Question: I want to analyse angles in movement of animals. I have tracking data that has 10 recordings per second. The data per recording consists of the position (x,y) of the animal, the angle and distance relative to the previous recording and furthermore includes speed and acceleration.
I want to analyse the speed an animal has while making a particular angle, however since the temporal resolution of my data is so high, each turn consists of a number of minute angles.
I figured there are two possible ways to work around this problem for both of which I do not know how to achieve such a thing in R and help would be greatly appreciated.
The first: Reducing my temporal resolution by a certain factor. However, this brings the disadvantage of losing possibly important parts of the data. Despite this, how would I be able to automatically subsample for example every 3rd or 10th recording of my data set?
The second: By converting straight movement into so called 'flights'; rule based aggregation of steps in approximately the same direction, separated by acute turns (see the figure). A flight between two points ends when the perpendicular distance from the main direction of that flight is larger than x, a value that can be arbitrarily set. Does anyone have any idea how to do that with the xy coordinate positional data that I have?

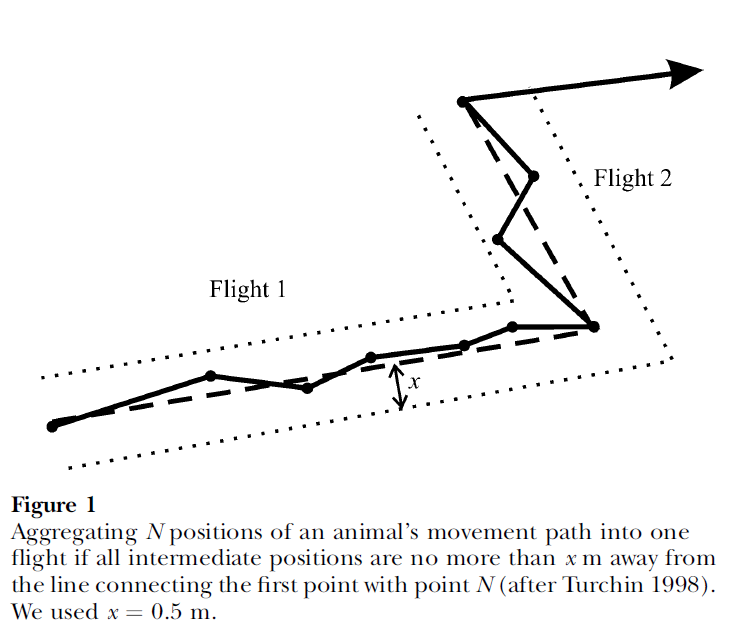
Answer: It sounds like there are three potential things you might want help with: the algorithm, the math, or R syntax.
The algorithm you need may depend on the specifics of your data. For example, how much data do you have? What format is it in? Is it in 2D or 3D? One possibility is to iterate through your data set. With each new point, you need to check all the previous points to see if they fall within your desired column. If the data set is large, however, this might be really slow. Worst case scenario, all the data points are in a single , meaning you would check the first point the same number of times as you have data points, the second point one less, etc. The means n + (n-1) + (n-2) + ... + 1 = n(n-1)/2 operations. That's O(n^2); the operating time could have quadratic growth with respect to the size of your data set. Hence, you may need something more sophisticated.
The math to check whether a point is within your desired column of x is pretty straightforward, although maybe more sophisticated math could help inform a better algorithm. One approach would be to use vector arithmetic. To take an example, suppose you have points A, B, and C. Your goal is to see if B falls in a column of width x around the vector from A to C. To do this, find the vector v orthogonal to C, then look at whether the magnitude of the scalar projection of the vector from A to B onto v is less than x. There is lots of literature available for help with this sort of thing, <URL> is one example.
I think this is where I might start (with a boolean function for an individual point), since it seems like an R function to determine this would be convenient. Then another function that takes a set of points and calculates the vector v and calls the first function for each point in the set. Then run some data and see how long it takes.
I'm afraid I won't be of much help with R syntax, although it is on my list of things I'd like to learn. I checked out the manual for R last night and it had plenty of useful examples. I believe this is very doable, even for an R novice like myself. It might be kind of slow if you have a big data set. However, with something that works, it might also be easier to acquire help from people with more knowledge and experience to optimize it.
---
Two quick clarifying points in case they are helpful:
1. The above suggestion is just to start with the data for a single animal, so when I talk about growth of data I'm talking about the average data sample size for a single animal. If that is slow, you'll probably need to fix that first. Then you'll need to potentially analyze/optimize an algorithm for processing multiple animals afterwards.
2. I'm implicitly assuming that the definition of flight segment is the largest subset of contiguous data points where no "sub" flight segment violates the column rule. That is to say, I think I could come up with an example where a set of points satisfies your rule of falling within a column of width x around the vector to the last point, but if you looked at the column of width x around the vector to the second to last point, one point wouldn't meet the criteria anymore. Depending on how you define the flight segment then (e.g. if you want it to be the largest possible set of points that meet your condition and don't care about what happens inside), you may need something different (e.g. work backwards instead of forwards).